Question: I'm trying to turn a checkbox into a <URL>. It works fine in IE, but it isn't styled properly in in Chrome. What's going wrong?
it is even happening if i simple download the bootstrap-switch code from the site. create a new empty web app in vs 2013 add the entire thing and hit preview in browser. (examples.html)
same result in the case of chrome.
'''
<html lang="en">
<head>
<link href="content/template/css/bootstrap.min.css" rel="stylesheet">
<link href="content/template/bootstrap-switch.css" rel="stylesheet">
</head>
<body>
<input type="checkbox" name="my-checkbox" checked>
<script src="Scripts/jquery-2.1.1.js"></script>
<script src="scripts/js/bootstrap-switch.min.js"></script>
<script>
$(document).ready(function () {
$("[name='my-checkbox']").bootstrapSwitch();
});
</script>
</body>
</html>
'''

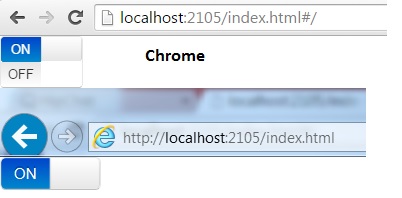
Answer: I had this issue as well, running Chrome 47 (current latest).
I found that my page zoom level was set to 90%.
After setting back to 100% zoom and a page refresh, the issue was resolved.
Interestingly, the style width was different for the toggle panels with the different zoom levels.
'''
<span class="bootstrap-switch-handle-off">...
<span class="bootstrap-switch-label">...
<span class="bootstrap-switch-handle-on">...
'''
At 90% zoom (where problems occurred), each element had a width value of '32px' in my rendering, where the parent container ('class="bootstrap-switch-container"') had a max width of '93px'
At 100% zoom, each element had a width value of '31px'